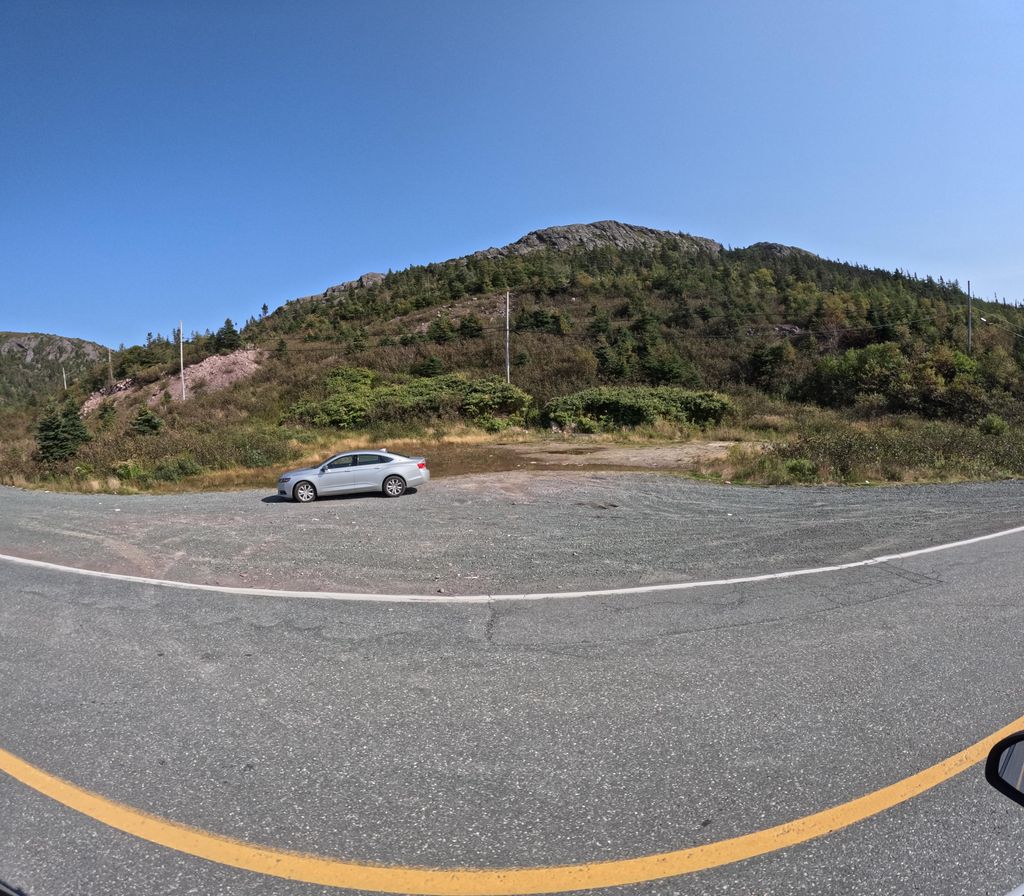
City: st_johns